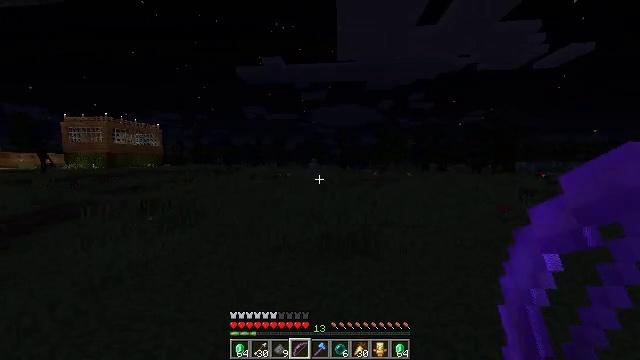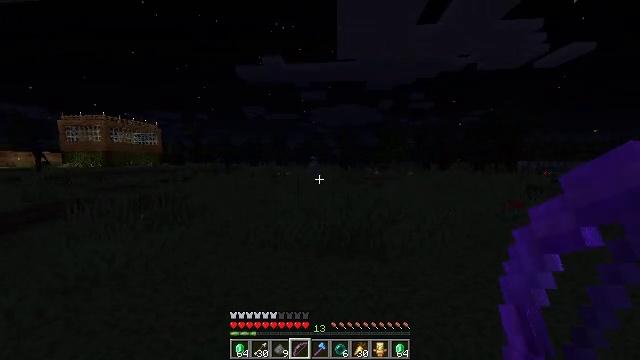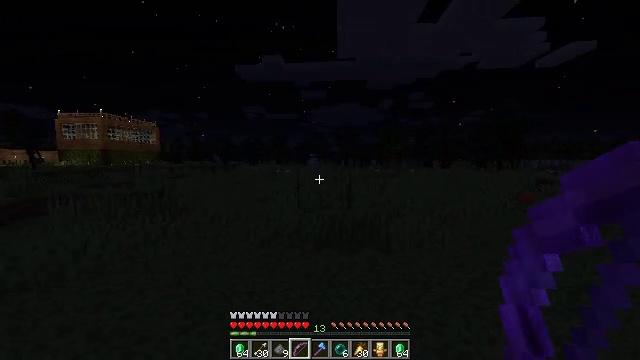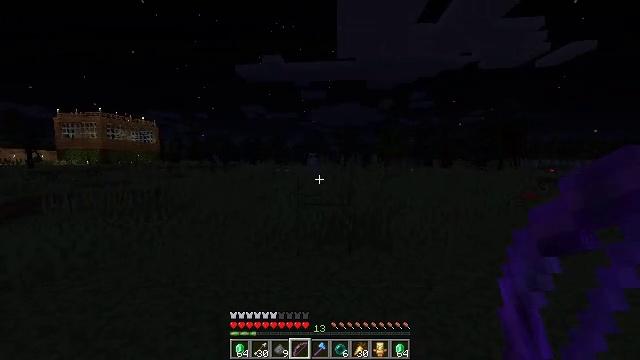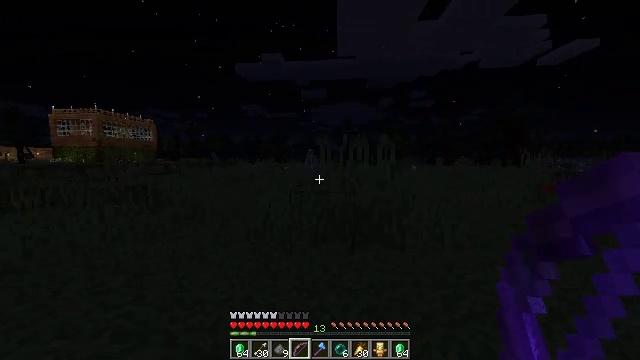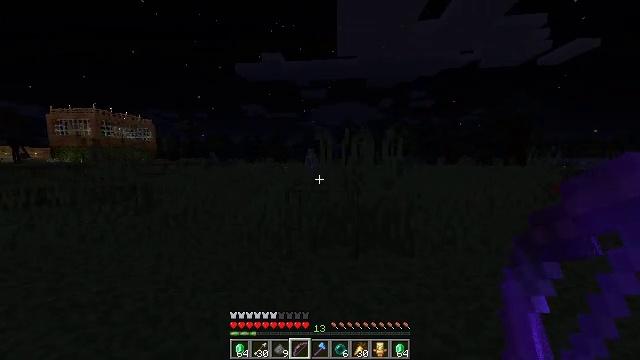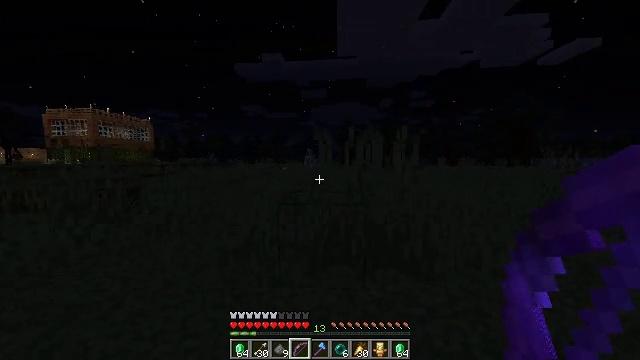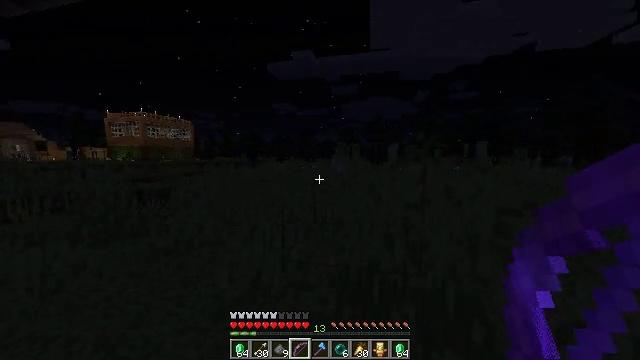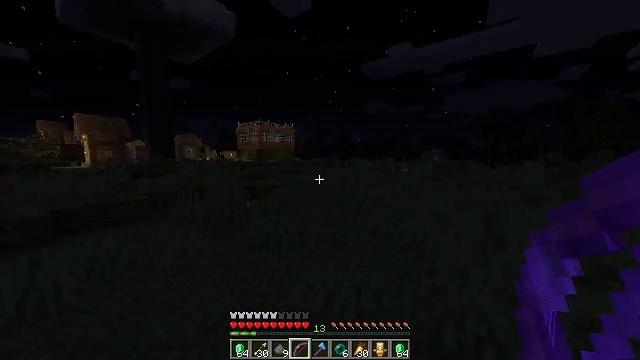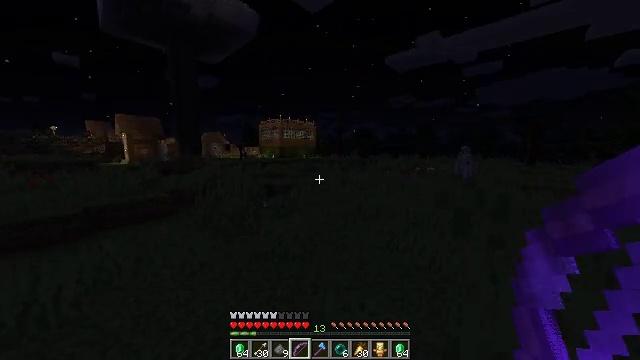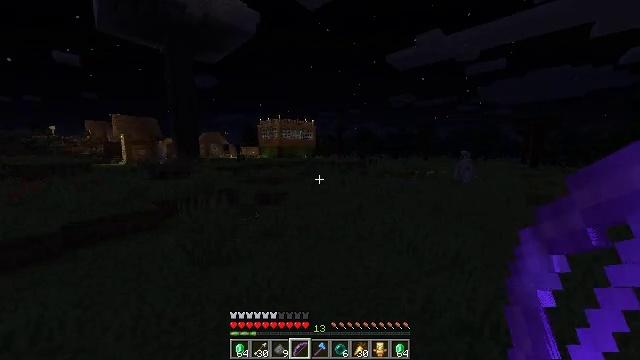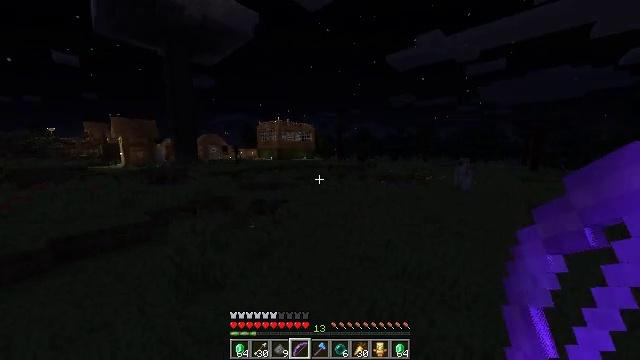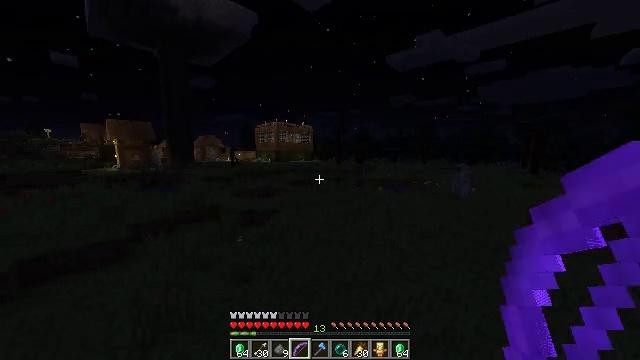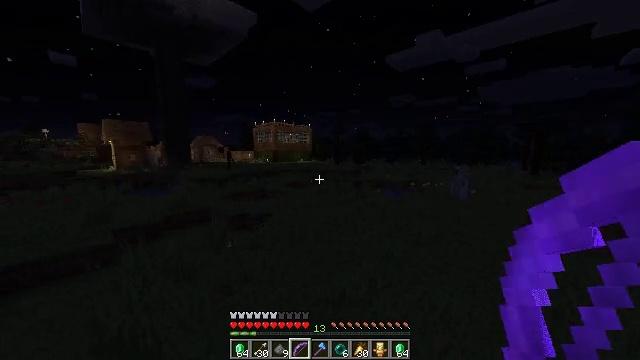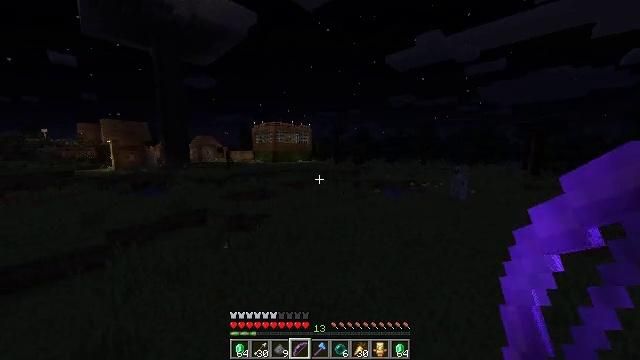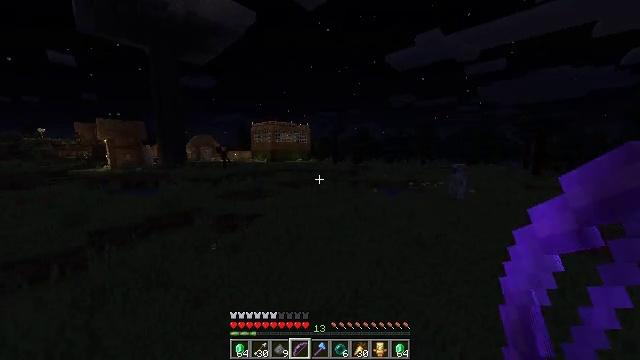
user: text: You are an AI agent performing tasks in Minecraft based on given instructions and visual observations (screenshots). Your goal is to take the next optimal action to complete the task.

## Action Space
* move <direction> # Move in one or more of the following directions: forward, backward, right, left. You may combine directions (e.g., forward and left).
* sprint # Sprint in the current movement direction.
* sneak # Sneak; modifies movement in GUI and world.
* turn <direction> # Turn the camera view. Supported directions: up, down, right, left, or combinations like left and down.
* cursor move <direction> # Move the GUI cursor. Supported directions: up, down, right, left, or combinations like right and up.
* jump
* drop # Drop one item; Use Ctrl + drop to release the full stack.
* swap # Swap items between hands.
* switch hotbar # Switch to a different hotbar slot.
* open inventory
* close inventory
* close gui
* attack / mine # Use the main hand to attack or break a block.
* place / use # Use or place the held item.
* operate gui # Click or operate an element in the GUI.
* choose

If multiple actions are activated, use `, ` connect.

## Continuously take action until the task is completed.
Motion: motion action
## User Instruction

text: Assemble a firework rocket with the required materials.
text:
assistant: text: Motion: move forward and move right, sprint, jump
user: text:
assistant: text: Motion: move forward and move right, sprint
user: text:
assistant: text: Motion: move forward and move right, sprint, jump
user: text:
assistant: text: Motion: move forward and move right, sprint, jump
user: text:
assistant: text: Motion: move forward and move right, sprint, jump
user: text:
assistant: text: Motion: move forward and move right, sprint, jump
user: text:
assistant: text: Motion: move forward and move right, sprint, turn left, jump
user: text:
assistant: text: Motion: move forward and move right, sprint, turn left, jump
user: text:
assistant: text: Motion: move forward and move right, sprint, turn left and down, jump
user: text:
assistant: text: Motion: move forward and move right, sprint, jump
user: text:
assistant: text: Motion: move forward and move right, sprint, jump
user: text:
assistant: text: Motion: move forward and move right, sprint, jump
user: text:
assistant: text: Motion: move forward and move right, sprint, jump
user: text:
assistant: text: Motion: move forward and move right, sprint, jump
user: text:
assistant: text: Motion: move forward and move right, sprint, jump
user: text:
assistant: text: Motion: move forward and move right, sprint, turn left, jump
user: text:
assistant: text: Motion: move forward and move right, sprint, turn left, jump
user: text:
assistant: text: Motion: move forward and move right, sprint, turn left
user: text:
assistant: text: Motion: move forward and move right, sprint, jump
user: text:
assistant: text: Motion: move forward and move right, sprint, jump
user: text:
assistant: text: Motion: move forward and move right, sprint, jump
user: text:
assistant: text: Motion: move forward and move right, sprint, jump
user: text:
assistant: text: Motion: move forward and move right, sprint, jump
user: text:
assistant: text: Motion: move forward and move right, sprint, jump
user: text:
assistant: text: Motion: move forward and move right, sprint, jump
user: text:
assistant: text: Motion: move forward and move right, sprint, jump
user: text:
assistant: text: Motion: move forward and move right, sprint, jump
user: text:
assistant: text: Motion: move forward and move right, sprint, jump
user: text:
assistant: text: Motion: move forward and move right, sprint, jump
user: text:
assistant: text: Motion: move forward and move right, sprint, jump